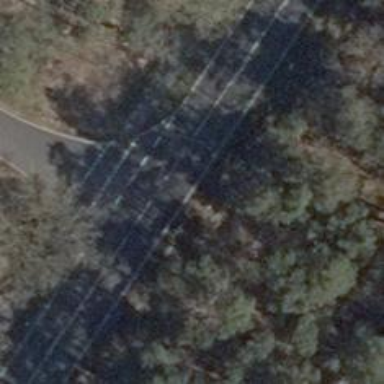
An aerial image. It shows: Primary road with asphalt surface.